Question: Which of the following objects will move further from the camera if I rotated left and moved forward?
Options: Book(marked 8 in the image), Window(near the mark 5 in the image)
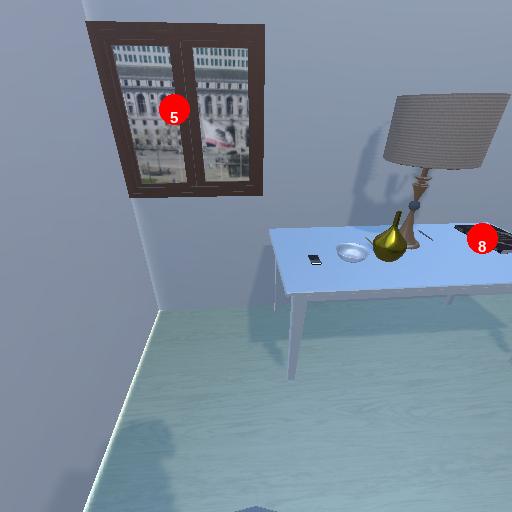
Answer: Book(marked 8 in the image)